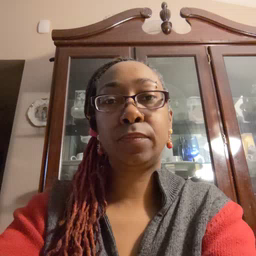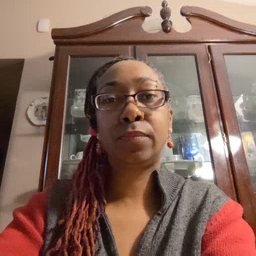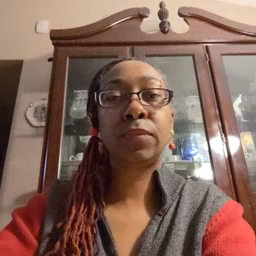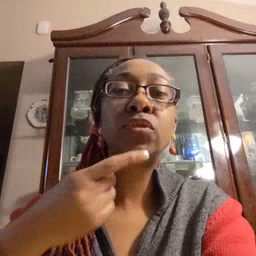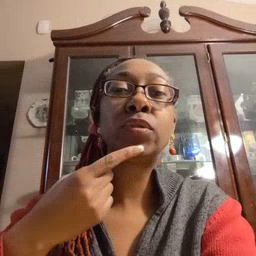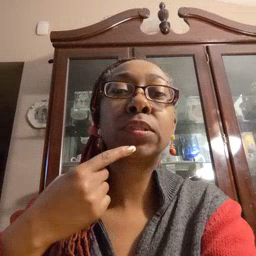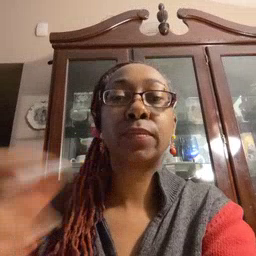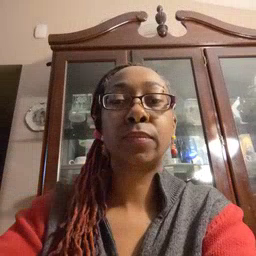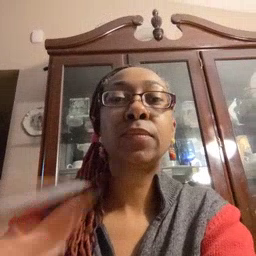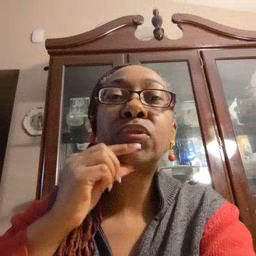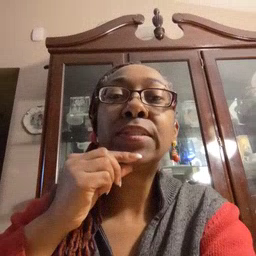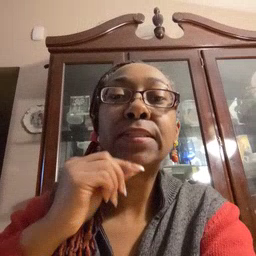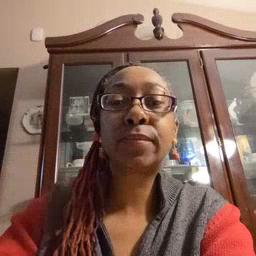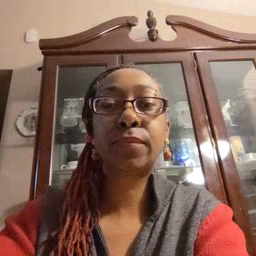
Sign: chin